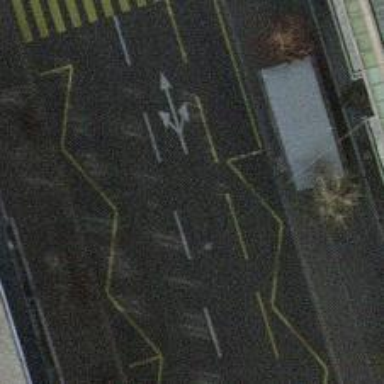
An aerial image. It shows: Bus stop with shelter for trolleybuses.